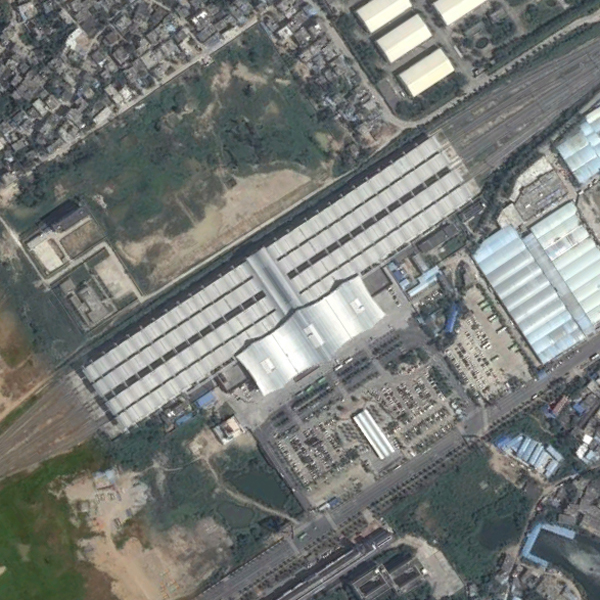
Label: RailwayStation